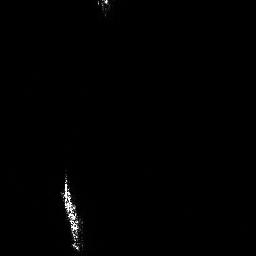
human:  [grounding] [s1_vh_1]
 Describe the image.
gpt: In the satellite image, there is  <ref>1 large ship </ref> <box>[[22, 66, 32, 96, 0]]</box> located at bottom left.